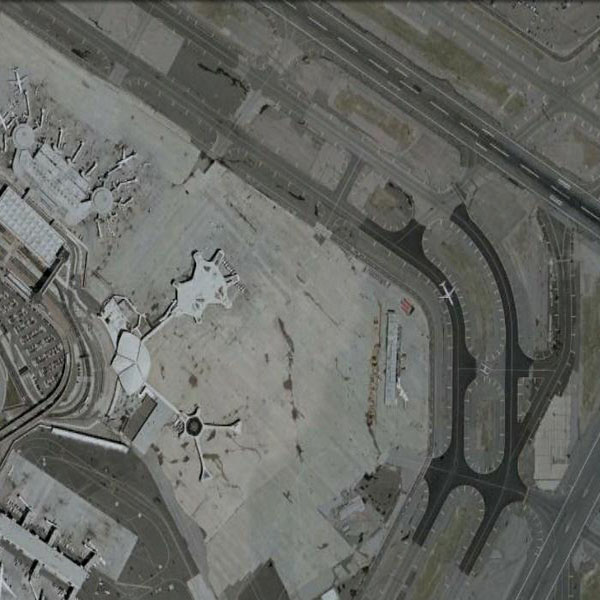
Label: Airport